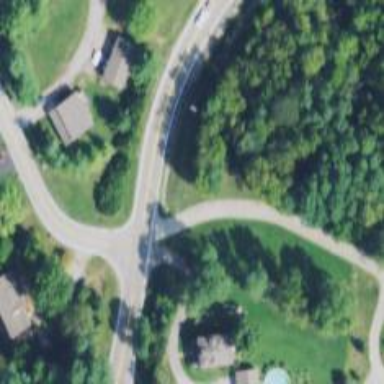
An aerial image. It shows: Shared driveway designated as service road.